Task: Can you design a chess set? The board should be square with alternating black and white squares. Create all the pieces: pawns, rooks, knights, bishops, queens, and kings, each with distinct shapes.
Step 4222:
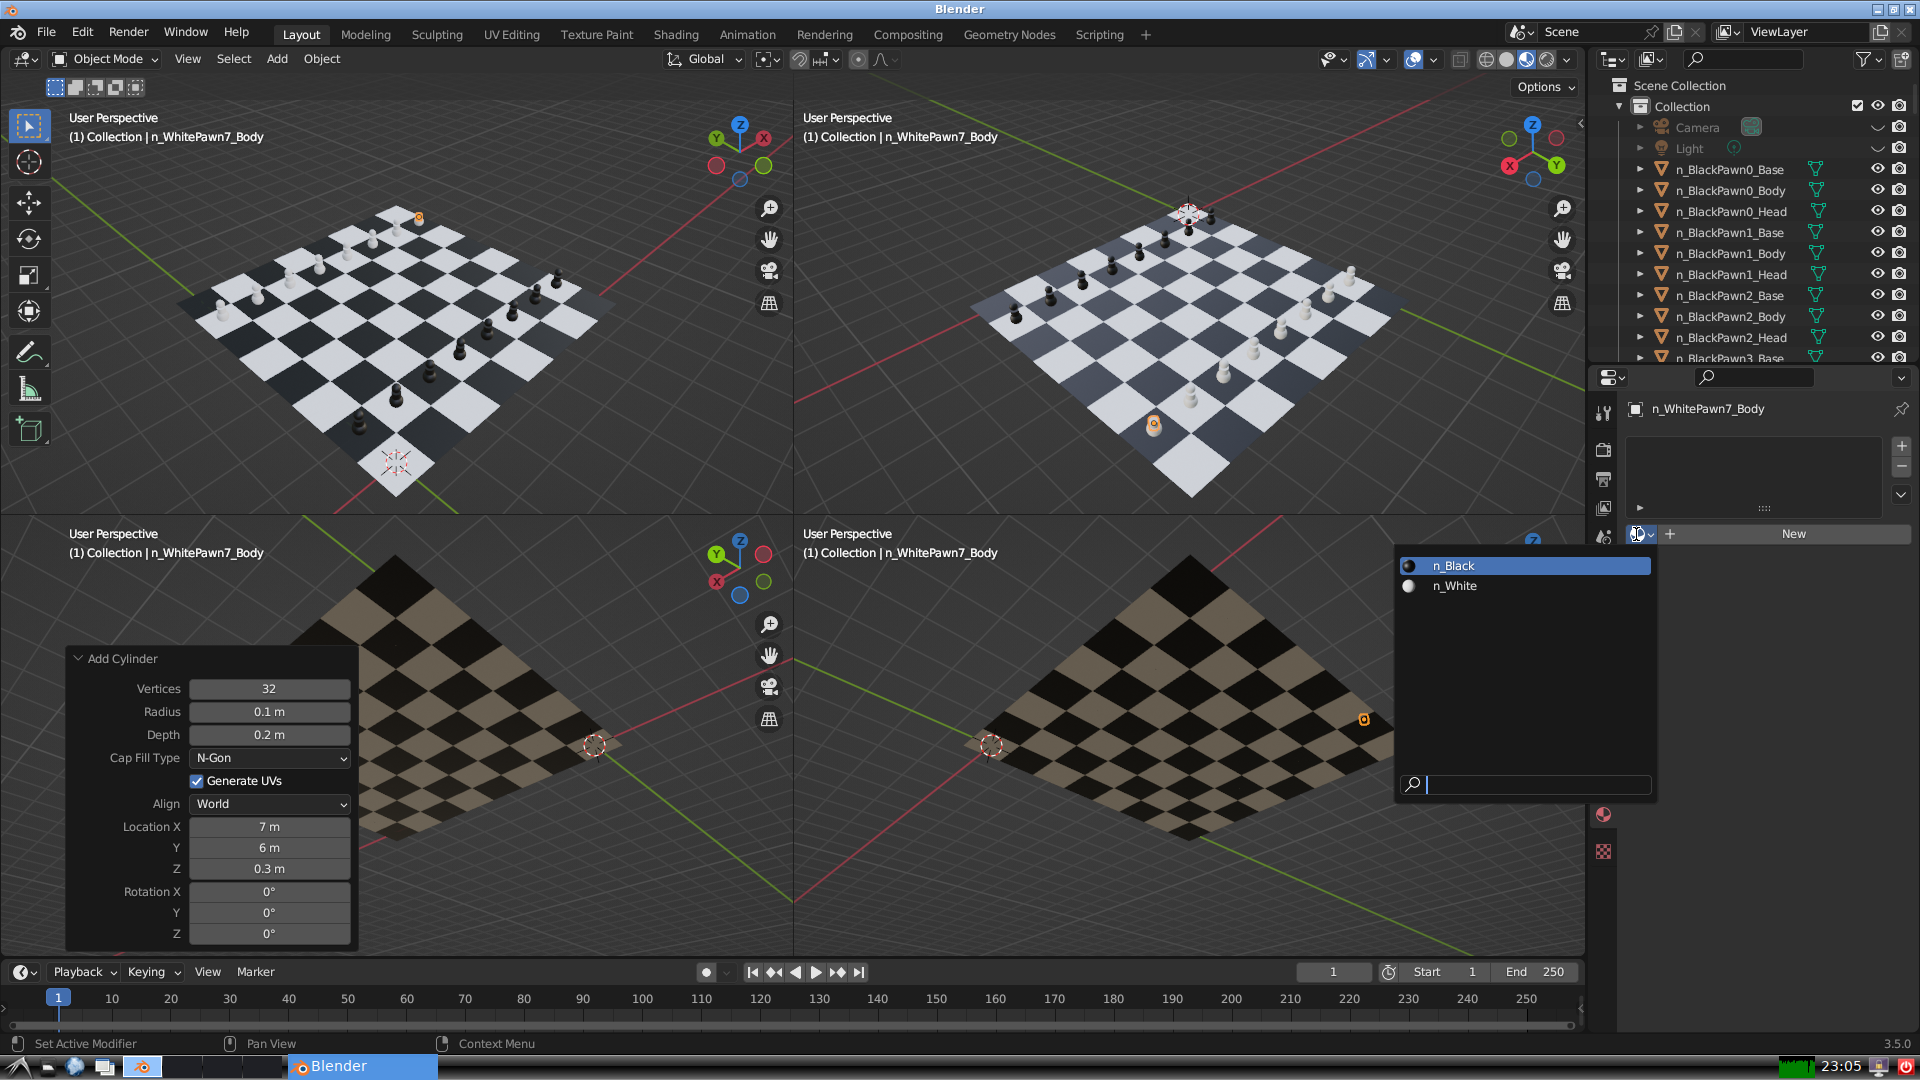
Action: input_text: n_White